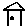
Label: house